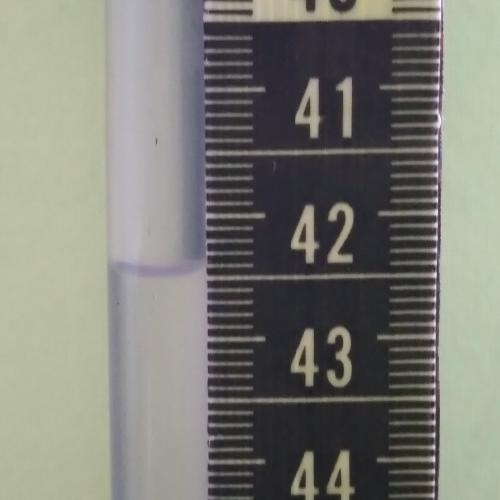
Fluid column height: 42.4 cm